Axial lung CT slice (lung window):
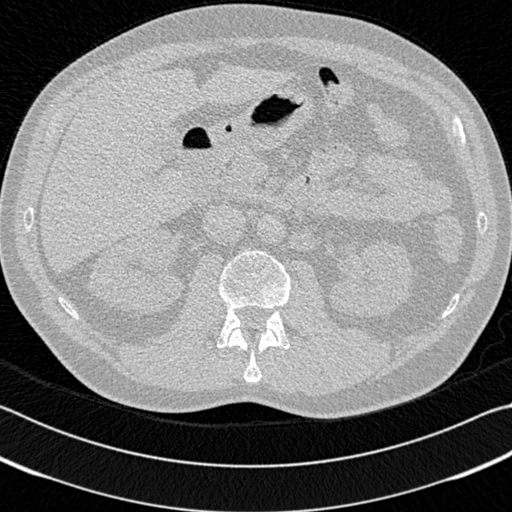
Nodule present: no